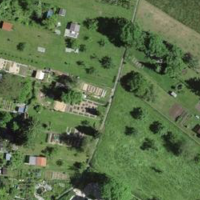
EUNIS habitat code: 25
Species observed at this site:
Anthus trivialis